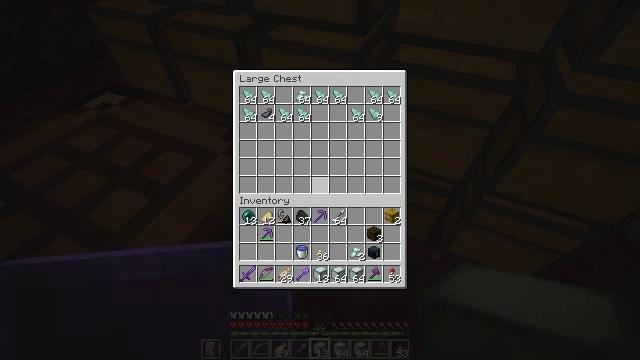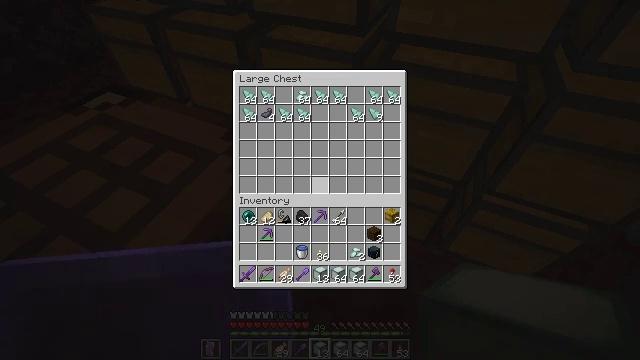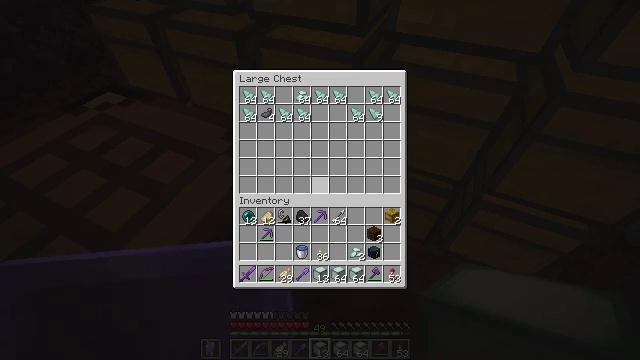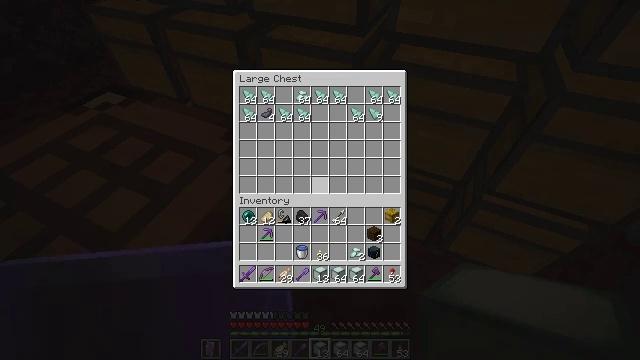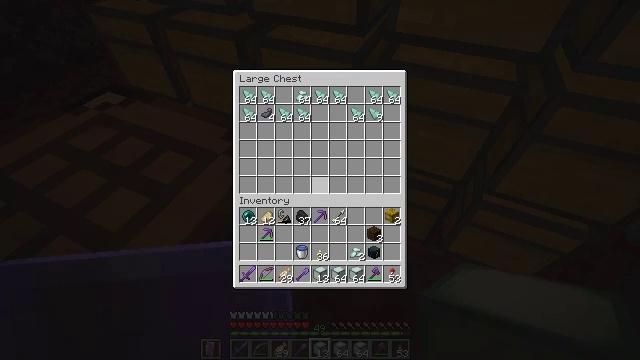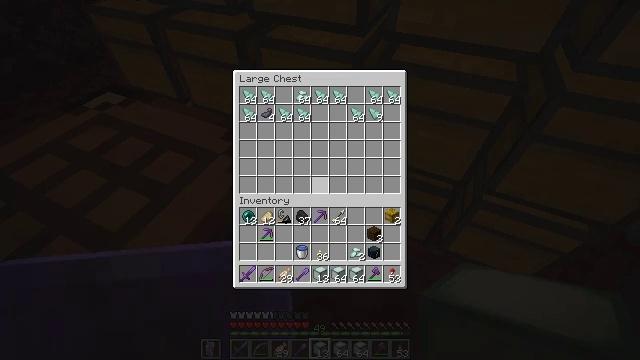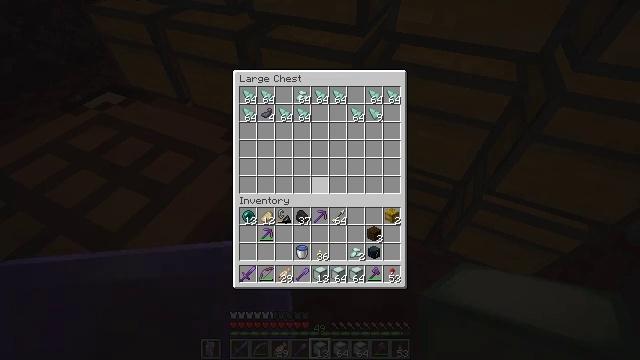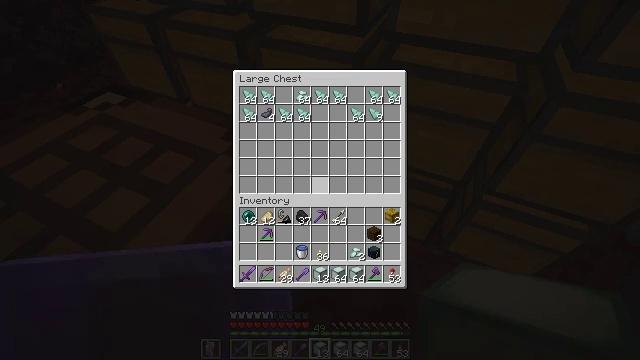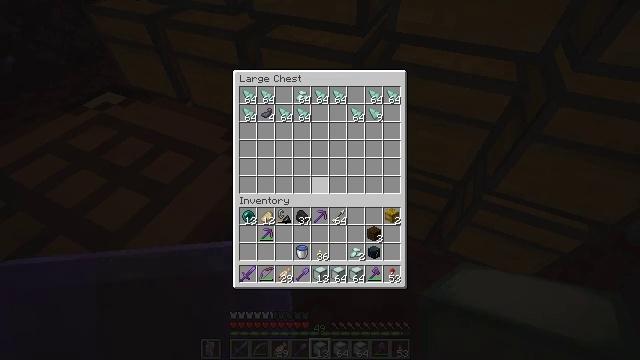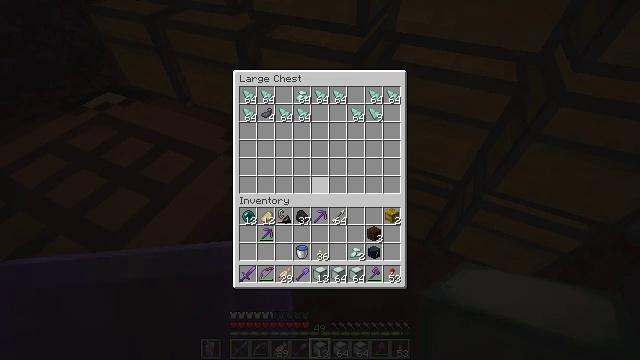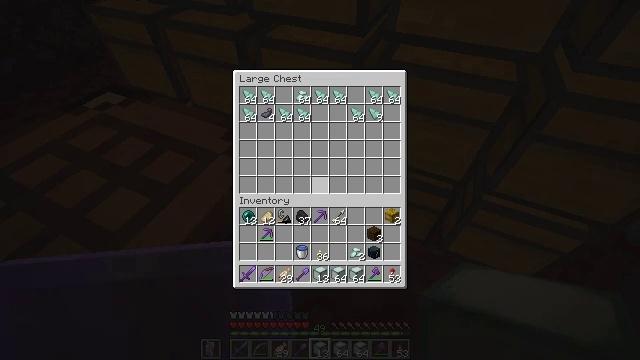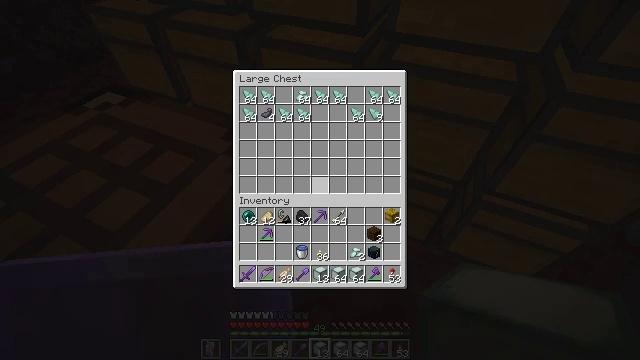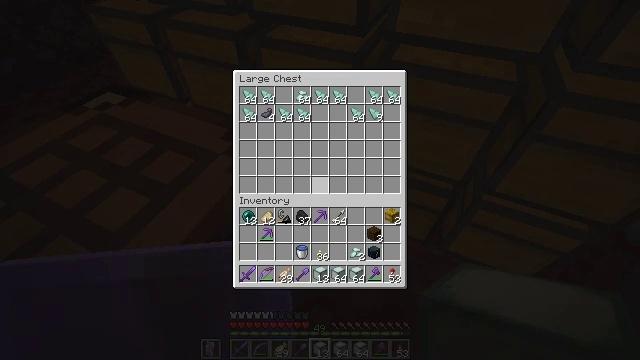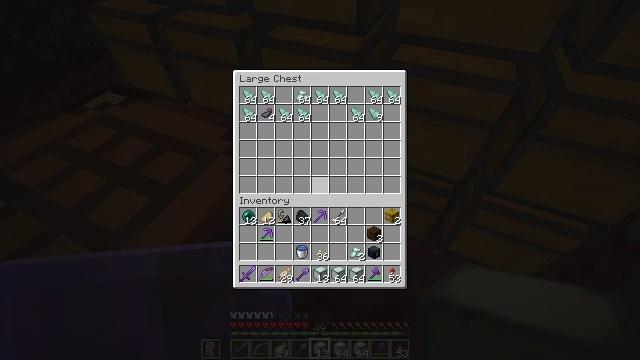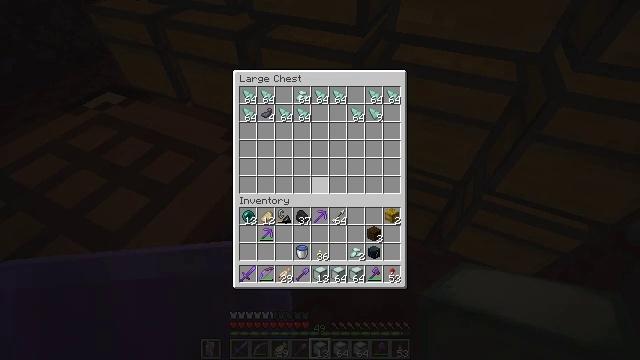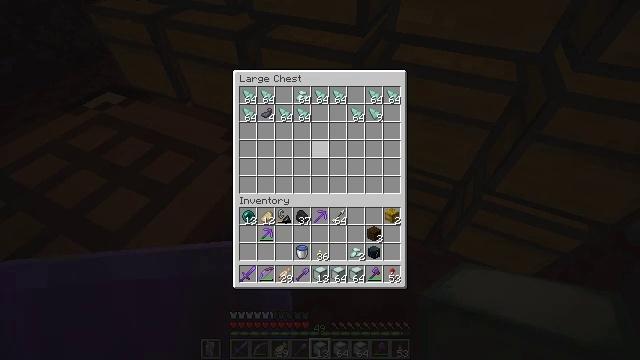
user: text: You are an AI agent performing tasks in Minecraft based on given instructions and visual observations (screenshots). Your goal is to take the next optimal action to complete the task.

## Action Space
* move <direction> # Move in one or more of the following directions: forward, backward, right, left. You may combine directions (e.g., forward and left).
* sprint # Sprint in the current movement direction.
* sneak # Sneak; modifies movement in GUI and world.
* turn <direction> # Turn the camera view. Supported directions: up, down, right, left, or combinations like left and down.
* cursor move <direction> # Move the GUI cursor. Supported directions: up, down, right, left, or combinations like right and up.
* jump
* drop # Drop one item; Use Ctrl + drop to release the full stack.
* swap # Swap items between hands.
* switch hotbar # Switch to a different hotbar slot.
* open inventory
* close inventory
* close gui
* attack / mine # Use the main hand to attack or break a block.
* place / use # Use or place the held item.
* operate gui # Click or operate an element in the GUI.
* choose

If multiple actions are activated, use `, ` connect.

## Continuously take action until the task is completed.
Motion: motion action
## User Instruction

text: Combine prismarine crystals and shards to craft a sea lantern.
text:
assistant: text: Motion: no_op
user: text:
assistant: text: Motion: no_op
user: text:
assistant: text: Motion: no_op
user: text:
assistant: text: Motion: no_op
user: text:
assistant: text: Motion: no_op
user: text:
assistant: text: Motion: no_op
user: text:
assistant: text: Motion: no_op
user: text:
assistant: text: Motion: no_op
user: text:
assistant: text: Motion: no_op
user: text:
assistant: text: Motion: no_op
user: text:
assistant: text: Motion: no_op
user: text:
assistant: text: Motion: no_op
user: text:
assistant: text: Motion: no_op
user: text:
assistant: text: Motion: no_op
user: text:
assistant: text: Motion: turn up
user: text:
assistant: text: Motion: turn up
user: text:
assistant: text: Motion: turn up
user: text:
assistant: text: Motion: turn up
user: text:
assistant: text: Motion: no_op
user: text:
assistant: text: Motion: sneak
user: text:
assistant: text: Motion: sneak
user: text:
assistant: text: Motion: sneak
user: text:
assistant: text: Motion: sneak
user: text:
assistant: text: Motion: sneak, turn left and down
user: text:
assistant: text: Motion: sneak
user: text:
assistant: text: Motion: sneak
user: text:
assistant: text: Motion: sneak
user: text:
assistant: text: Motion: sneak
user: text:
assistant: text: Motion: sneak
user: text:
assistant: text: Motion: sneak